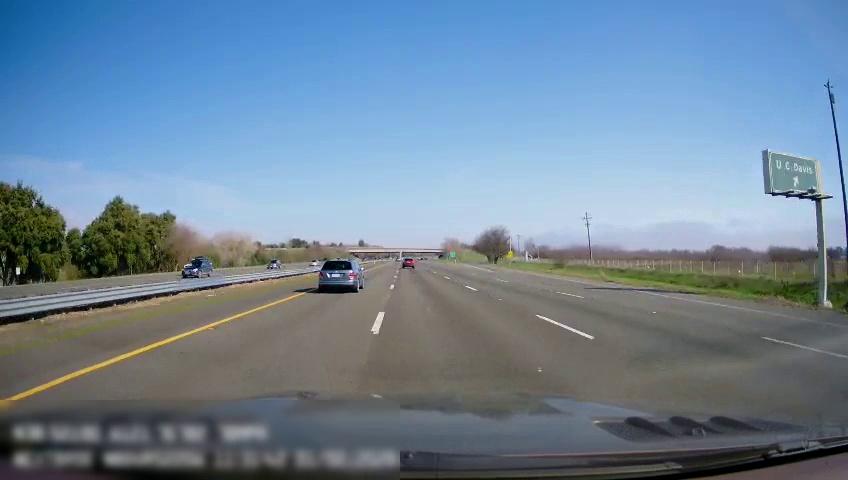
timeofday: Day
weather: Sunny
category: Drivable Space
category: Drivable Space
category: Vehicles | SUV
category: Vehicles | SUV
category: Vehicles | SUV
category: Vehicles | Car
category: Lanes | Current Lane
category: Lanes | Current Lane
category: Lanes | Alternate Lane
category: Lanes | Alternate Lane
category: Lanes | Alternate Lane
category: Traffic | Signs